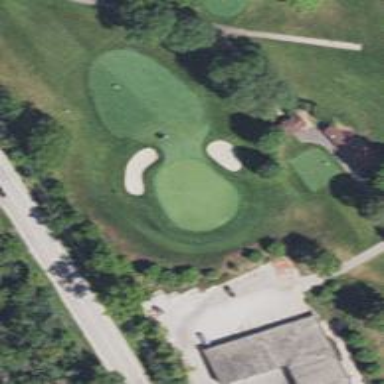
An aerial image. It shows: Golf hole.